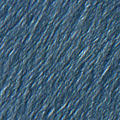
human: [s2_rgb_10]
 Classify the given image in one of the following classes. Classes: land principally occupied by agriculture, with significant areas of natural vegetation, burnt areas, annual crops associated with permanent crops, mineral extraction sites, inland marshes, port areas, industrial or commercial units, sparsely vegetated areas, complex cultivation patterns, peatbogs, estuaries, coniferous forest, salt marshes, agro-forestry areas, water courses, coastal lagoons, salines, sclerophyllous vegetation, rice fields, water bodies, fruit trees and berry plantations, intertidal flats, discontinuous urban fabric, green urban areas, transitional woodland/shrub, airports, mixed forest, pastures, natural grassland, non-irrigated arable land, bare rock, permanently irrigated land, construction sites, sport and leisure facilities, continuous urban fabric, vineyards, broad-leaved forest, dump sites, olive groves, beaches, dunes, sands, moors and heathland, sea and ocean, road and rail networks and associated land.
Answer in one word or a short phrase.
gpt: sea and ocean